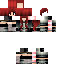
A female human skin with medium skin, wearing red long hair dressed in a red hoodie and black pants, featuring a closed mouth.